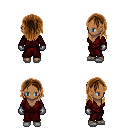
a pixel art fantasy rpg character, female body template, human, dark skin, red robe, gold greaves, brown long hairstyle, metal gloves, white slippers, four views (front, back, left, right), 2x2 character sprite sheet, small pixel art, hard edges, no anti-aliasing